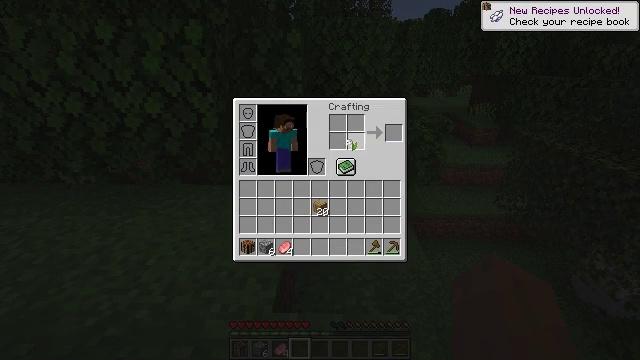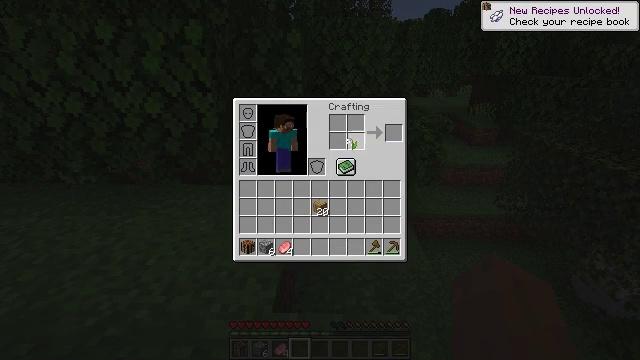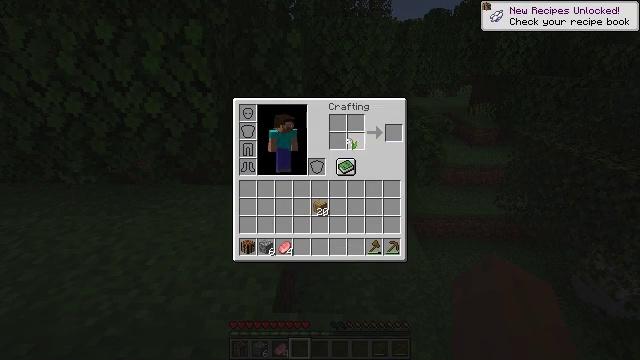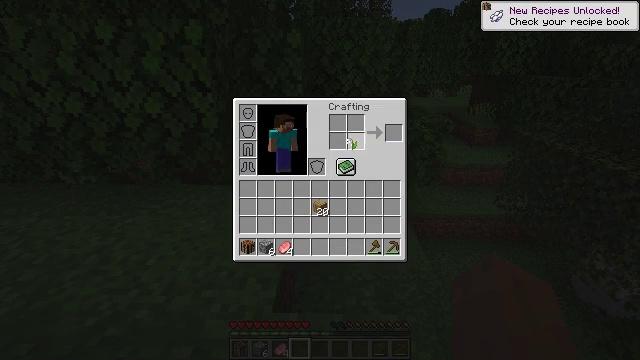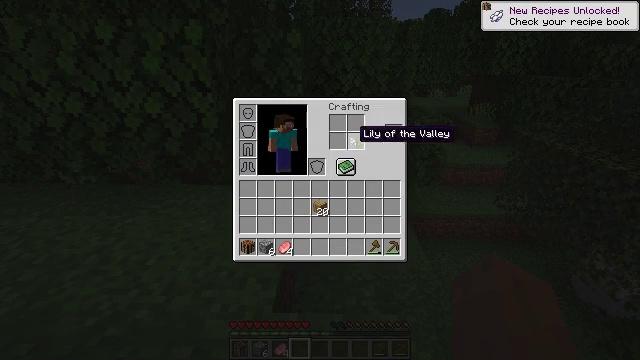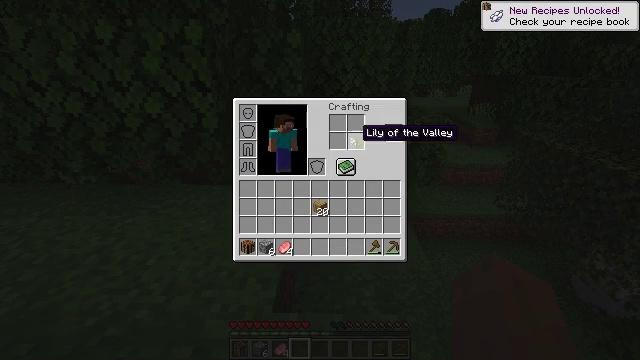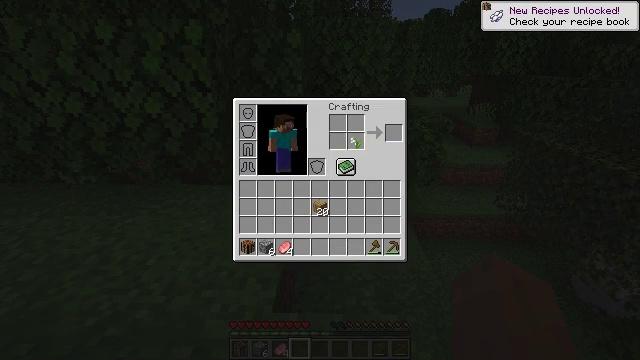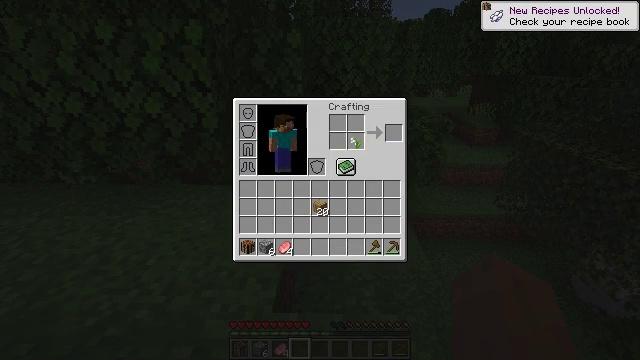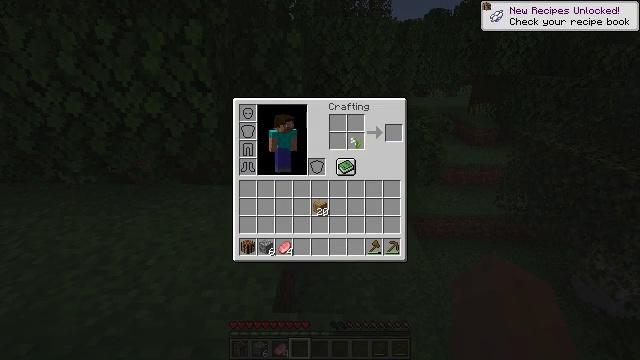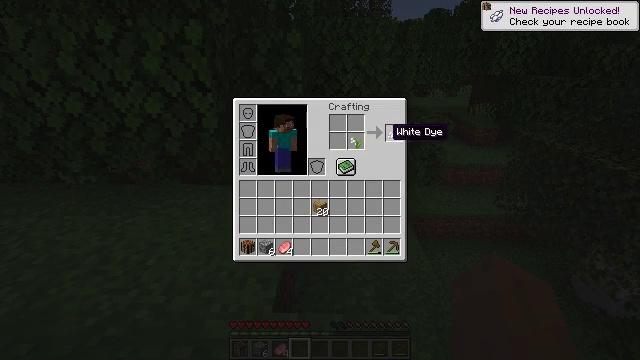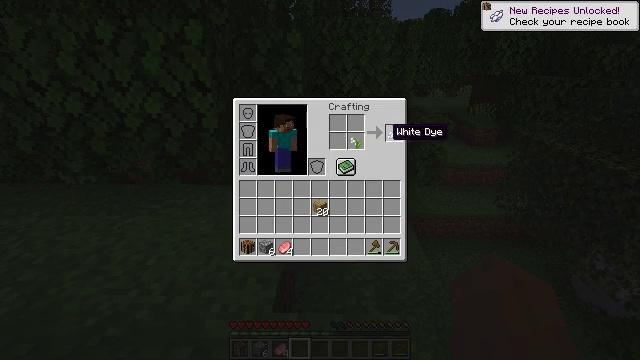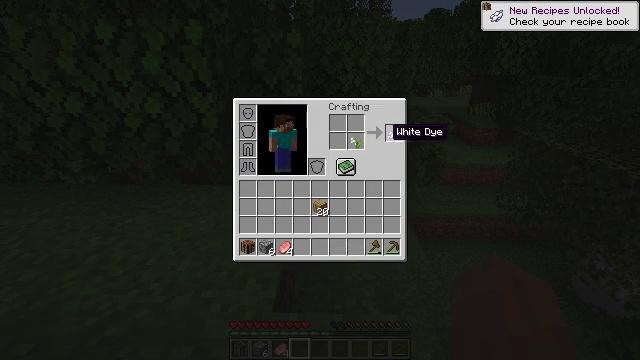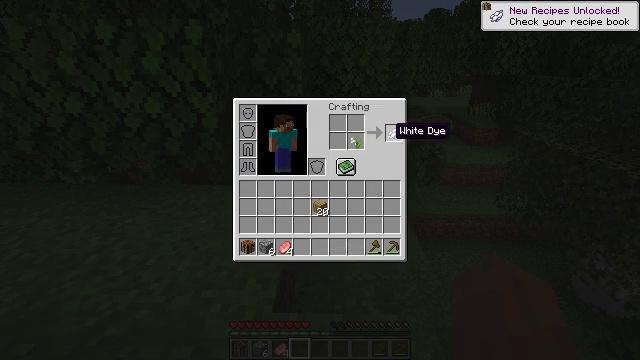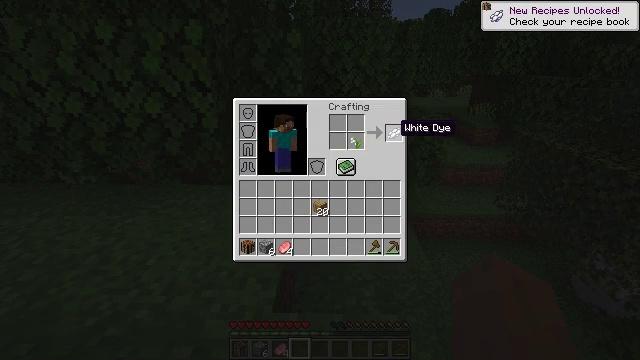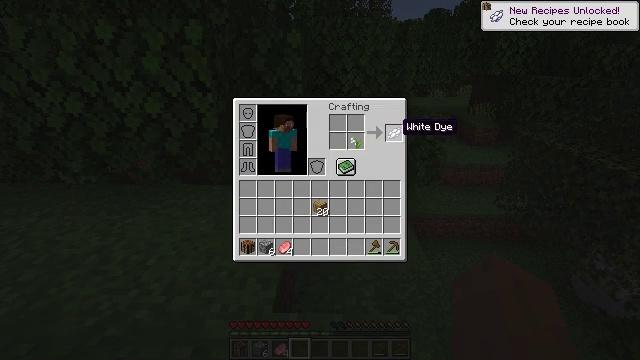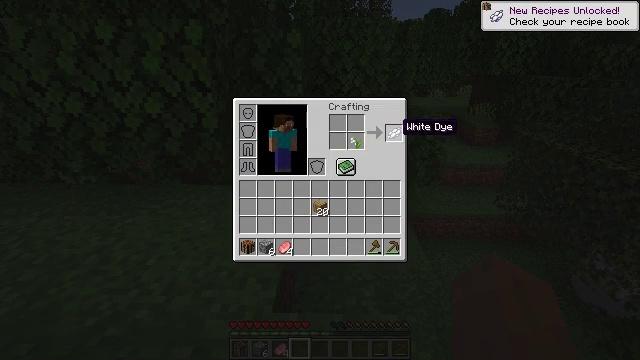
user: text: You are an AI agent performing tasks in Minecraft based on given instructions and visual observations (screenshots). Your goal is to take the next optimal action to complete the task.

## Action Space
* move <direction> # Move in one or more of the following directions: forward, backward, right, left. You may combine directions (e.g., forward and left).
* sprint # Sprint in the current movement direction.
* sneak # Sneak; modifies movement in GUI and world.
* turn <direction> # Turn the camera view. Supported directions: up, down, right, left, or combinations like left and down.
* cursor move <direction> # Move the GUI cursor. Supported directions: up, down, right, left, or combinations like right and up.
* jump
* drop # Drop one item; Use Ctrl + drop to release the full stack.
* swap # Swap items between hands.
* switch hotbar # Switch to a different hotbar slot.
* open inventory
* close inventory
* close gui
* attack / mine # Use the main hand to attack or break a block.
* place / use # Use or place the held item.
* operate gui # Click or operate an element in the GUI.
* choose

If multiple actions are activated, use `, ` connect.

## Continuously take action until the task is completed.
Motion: motion action
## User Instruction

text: Get materials to craft white dye.
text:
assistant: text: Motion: no_op
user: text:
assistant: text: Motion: operate gui
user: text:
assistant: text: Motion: operate gui
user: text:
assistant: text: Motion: no_op
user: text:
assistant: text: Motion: no_op
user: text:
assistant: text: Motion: cursor move right
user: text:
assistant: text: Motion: cursor move right
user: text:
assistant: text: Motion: no_op
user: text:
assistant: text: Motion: sneak
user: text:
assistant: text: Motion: sneak
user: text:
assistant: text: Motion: sneak
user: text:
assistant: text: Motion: sneak
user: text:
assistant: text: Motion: sneak
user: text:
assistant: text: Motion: sneak
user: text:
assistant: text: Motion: sneak
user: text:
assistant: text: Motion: sneak
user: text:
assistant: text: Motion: sneak
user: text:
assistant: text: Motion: sneak
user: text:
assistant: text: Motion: sneak
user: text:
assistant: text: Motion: sneak, operate gui
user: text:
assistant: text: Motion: sneak, operate gui
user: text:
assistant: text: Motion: sneak, operate gui
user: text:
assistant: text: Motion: sneak
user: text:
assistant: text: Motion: sneak
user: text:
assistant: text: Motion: sneak
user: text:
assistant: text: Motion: close inventory